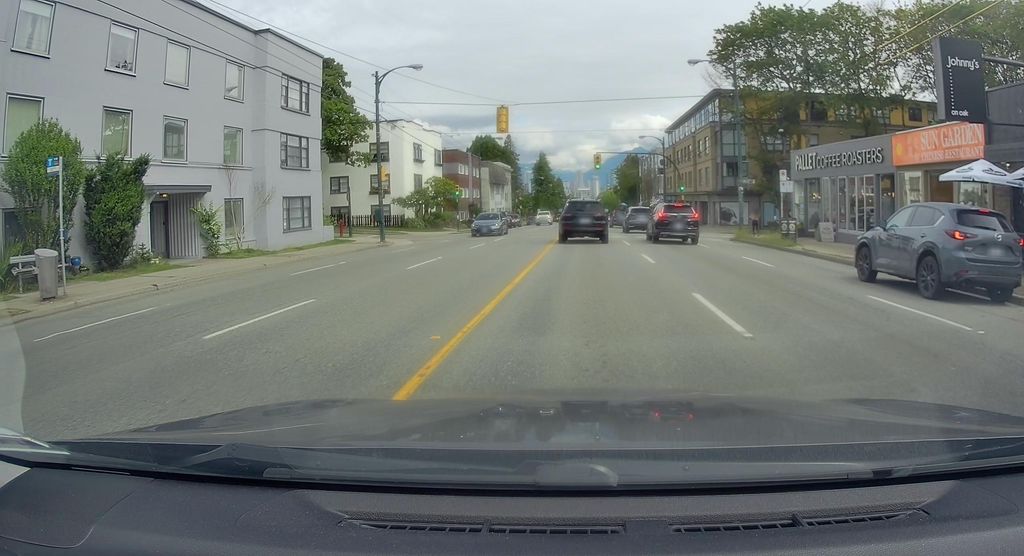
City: vancouver